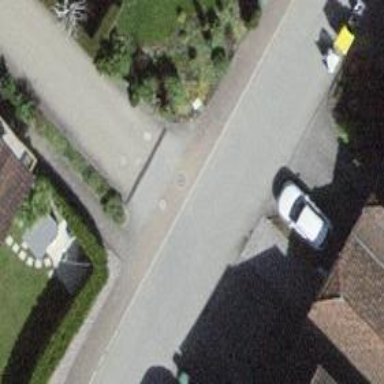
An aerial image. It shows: Living street.